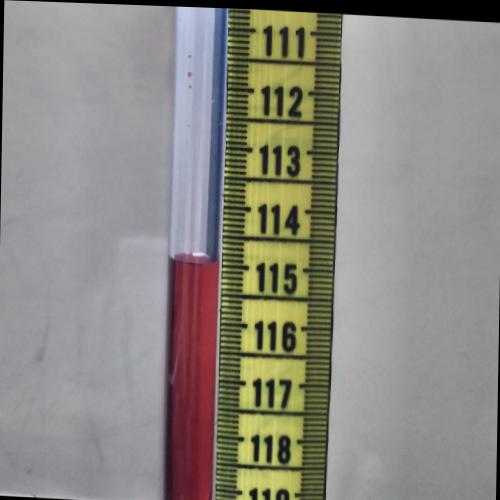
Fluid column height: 115.0 cm